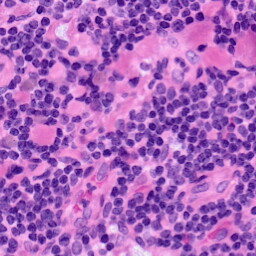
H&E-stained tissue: LymphNode